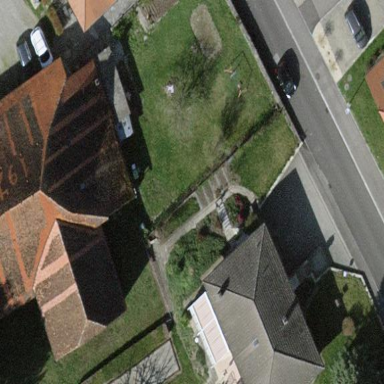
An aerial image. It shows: Residential garden.